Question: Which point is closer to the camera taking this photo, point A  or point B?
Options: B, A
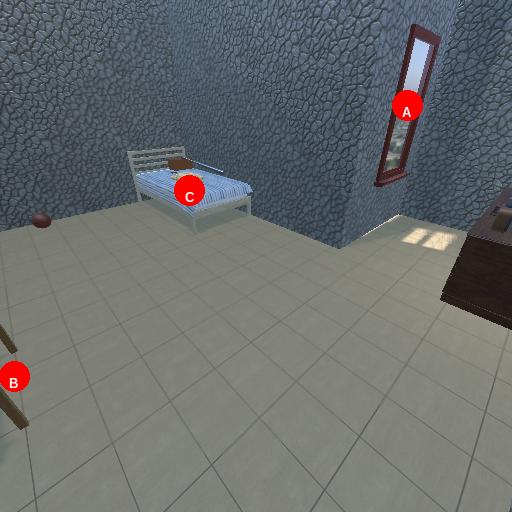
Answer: B